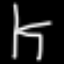
Label: chair